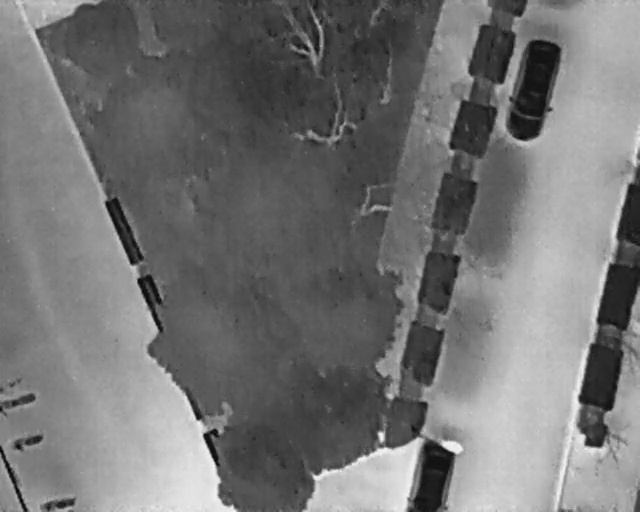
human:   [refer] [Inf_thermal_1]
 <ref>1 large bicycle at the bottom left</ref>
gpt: <box>[[0, 75, 4, 82, 2]]</box>

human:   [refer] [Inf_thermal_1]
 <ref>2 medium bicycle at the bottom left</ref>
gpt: <box>[[2, 82, 5, 89, 165], [7, 94, 10, 102, 2]]</box>